Field crop: tomato
Growth stage: 1
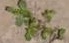
Species: portulaca